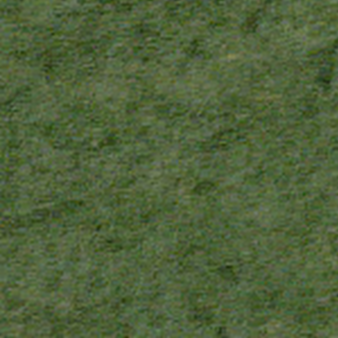
Label: other